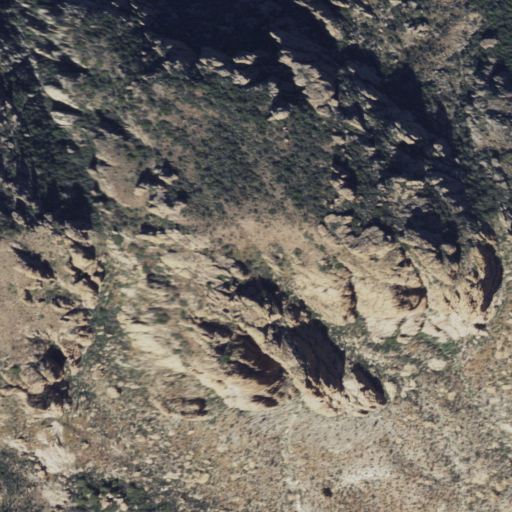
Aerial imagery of mountain in Arizona named Bronco Butte containing only shrub